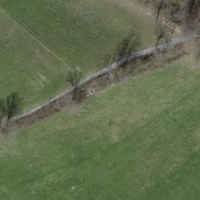
EUNIS habitat code: 25
Species observed at this site:
Veronica serpyllifolia